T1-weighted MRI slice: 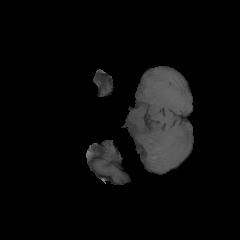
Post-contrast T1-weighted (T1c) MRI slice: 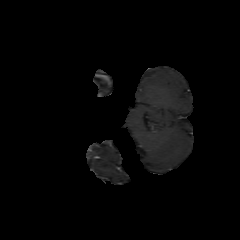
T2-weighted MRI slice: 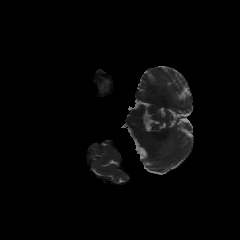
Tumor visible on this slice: no